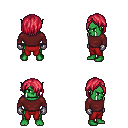
a pixel art fantasy rpg character, male body template, orc, green skin, maroon long-sleeve shirt, red pants, ruby red bangs hairstyle, metal gloves, four views (front, back, left, right), 2x2 character sprite sheet, small pixel art, hard edges, no anti-aliasing